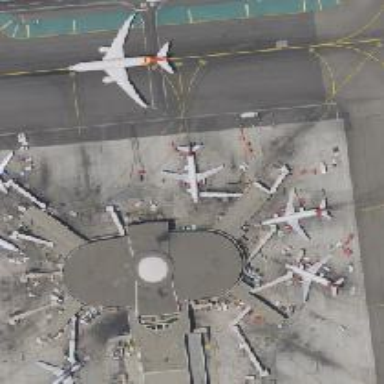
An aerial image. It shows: Airport gate.